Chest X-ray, PA view. Patient: 76 years old, sex M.
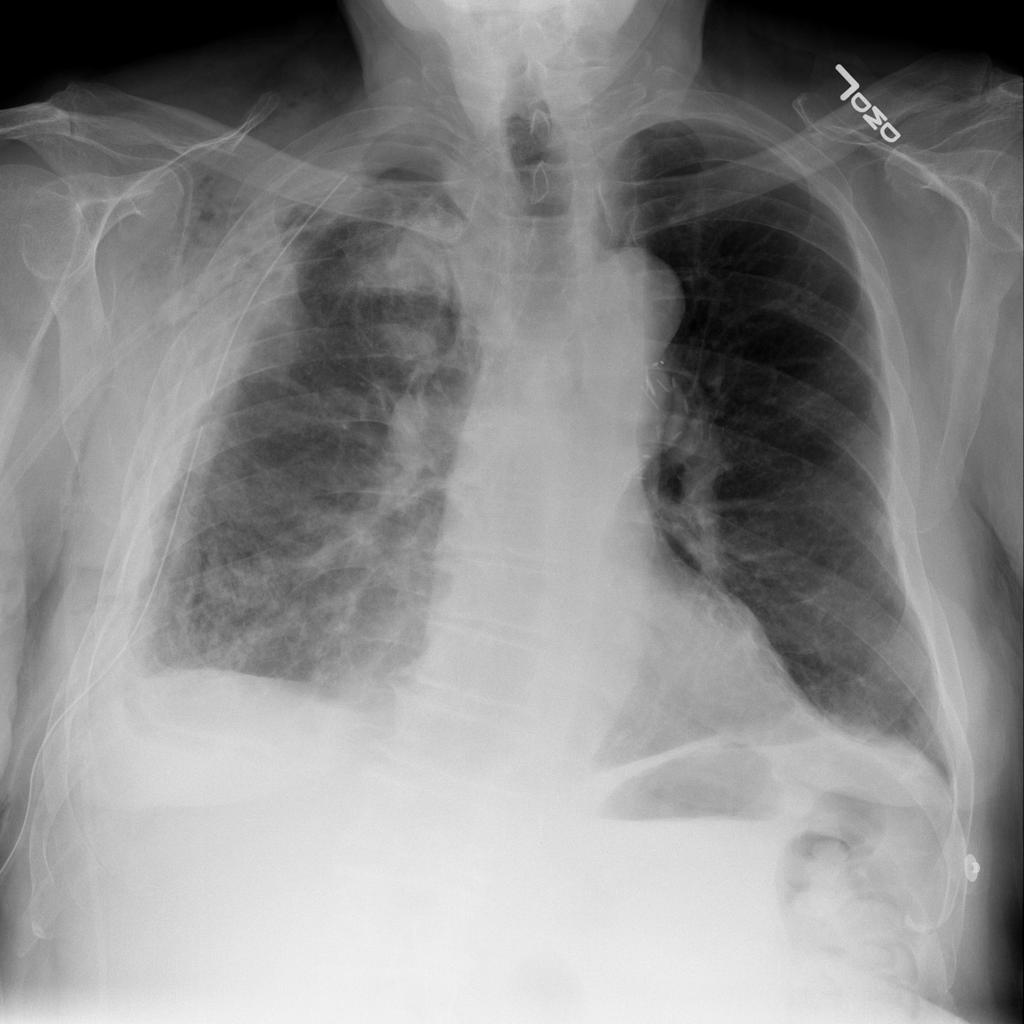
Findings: Effusion, Emphysema, Infiltration